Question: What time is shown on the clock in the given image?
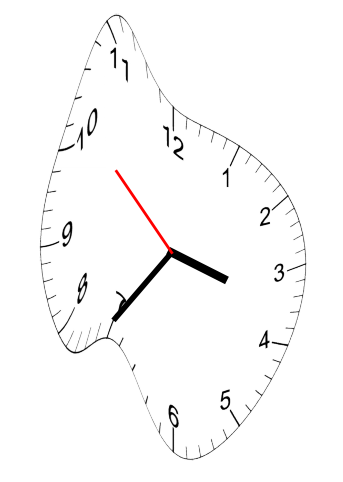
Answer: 03:35:52